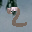
Label: 2